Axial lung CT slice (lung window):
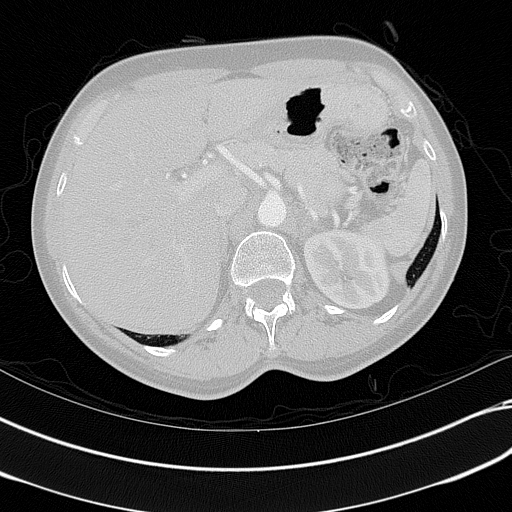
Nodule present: no